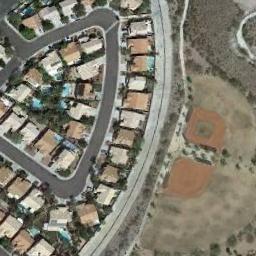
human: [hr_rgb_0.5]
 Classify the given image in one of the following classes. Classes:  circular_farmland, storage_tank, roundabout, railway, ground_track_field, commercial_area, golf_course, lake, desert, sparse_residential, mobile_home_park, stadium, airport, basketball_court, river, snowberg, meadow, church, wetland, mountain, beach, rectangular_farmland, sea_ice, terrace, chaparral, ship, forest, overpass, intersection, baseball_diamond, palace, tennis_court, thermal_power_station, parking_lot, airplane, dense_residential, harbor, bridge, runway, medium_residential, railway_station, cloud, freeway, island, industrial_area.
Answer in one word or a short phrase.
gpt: baseball_diamond